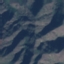
Label: HerbaceousVegetation